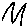
Label: zigzag